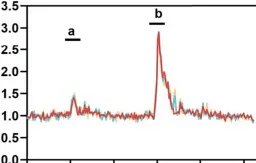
Detection of intracellular calcium concentration using co-loadedFluo-3andFura Redprobes. Changes in the ratio of Fluo-3/Fura Red fluorescence in response to consecutive stimulation with 10 muM calcimimetics NPS R-568, peak 'a'), and . CaSR-W718X. Groups. Relative fluorescence values of NPS R-568/ATP (peak 'a'/peak 'b' in panels A-. In each group, reflecting the Ca2+ concentration. Data were obtained from12 wells for each cell type and given as means +- S.
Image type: pathology (immunostaining)